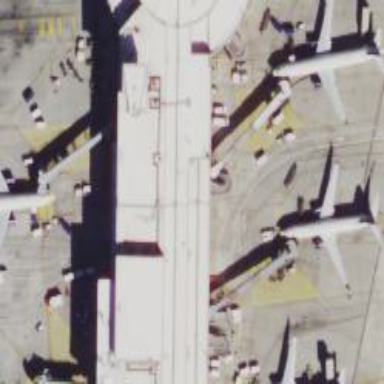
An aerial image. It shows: Airport gate.